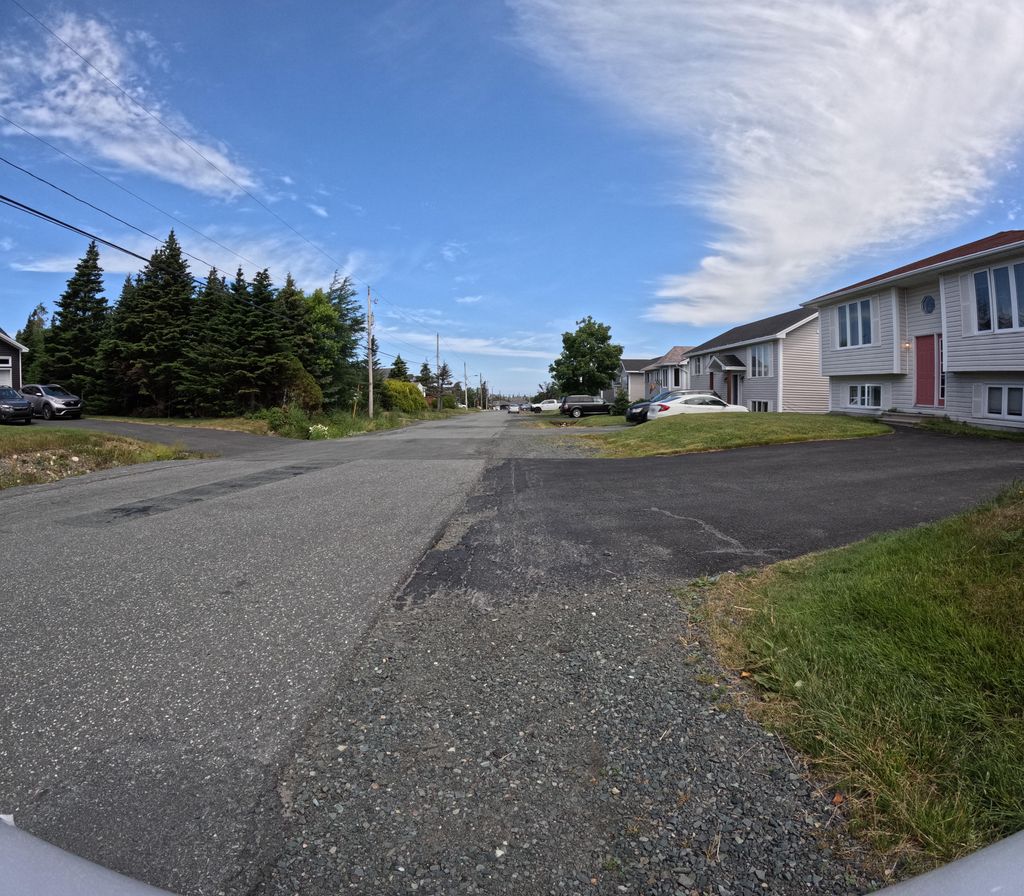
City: st_johns